Question: I made a HTML5 Webapp and I want it auto scaled by window size on PC (not mobile).
so I add it in css:
'''
@-ms-viewport { width: 1024px; }
@-webkit-viewport { width: 1024px; }
@-moz-viewport { width: 1024px; }
@-o-viewport { width: 1024px; }
@viewport { width: 1024px; }
'''
In IE10(Win8), It OK, if window is resized smaller, everything in html is smaller. the html has scaled down.
but In Chrome v23, if window is resized smaller, everything in html is NOT scaled at all.Chrome v23 didn't support viewport scale?

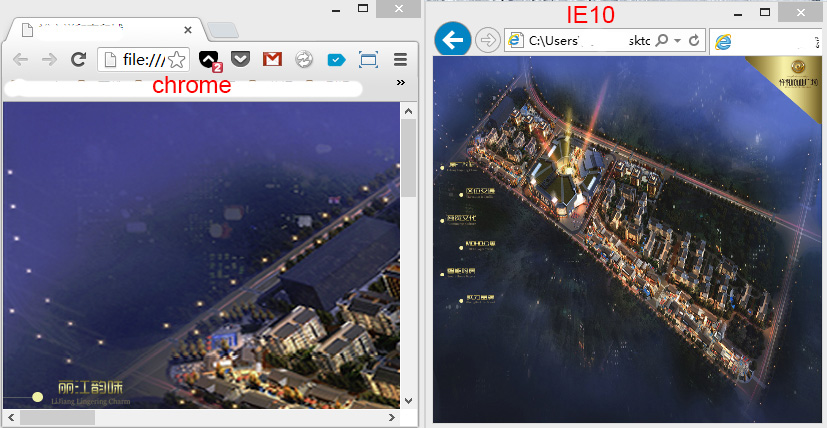
Answer: No, <URL>. As far as I'm aware, the 'viewport' meta tag has only ever been implemented in mobile browsers, not desktop ones.